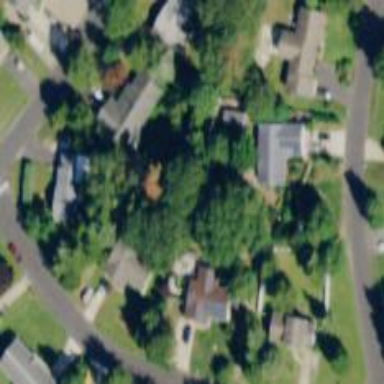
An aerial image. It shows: Neighborhood.